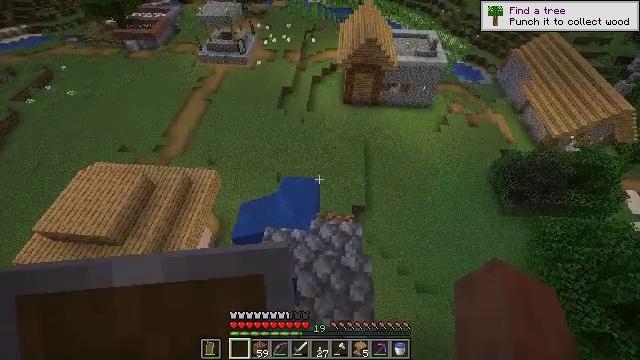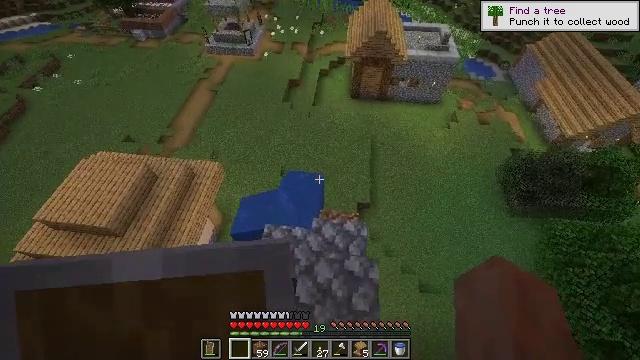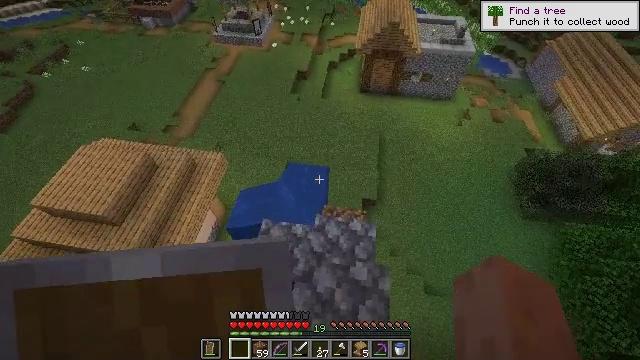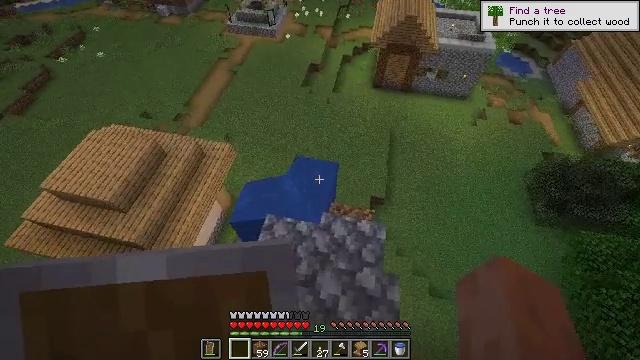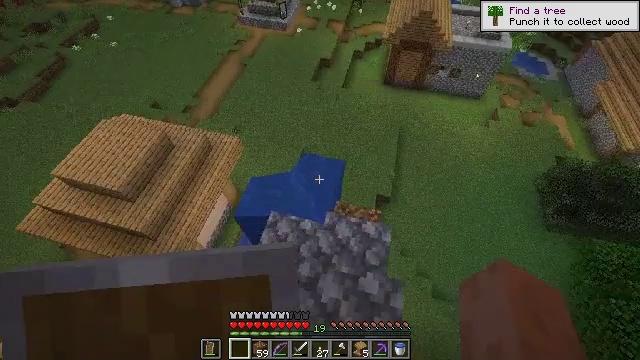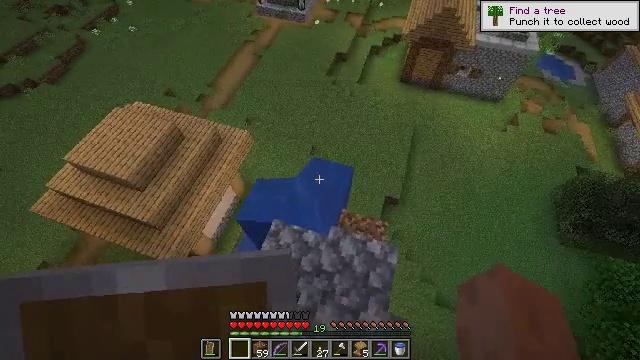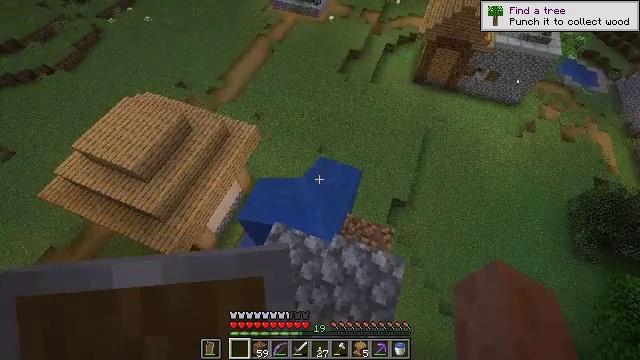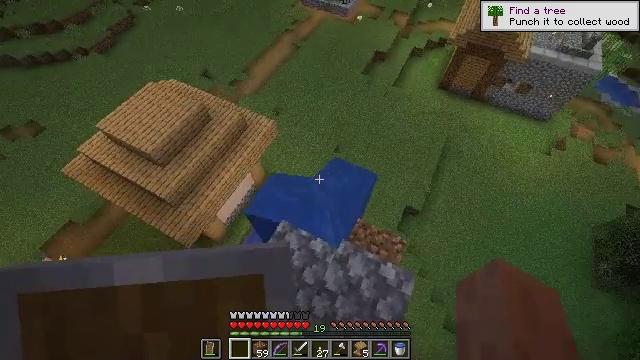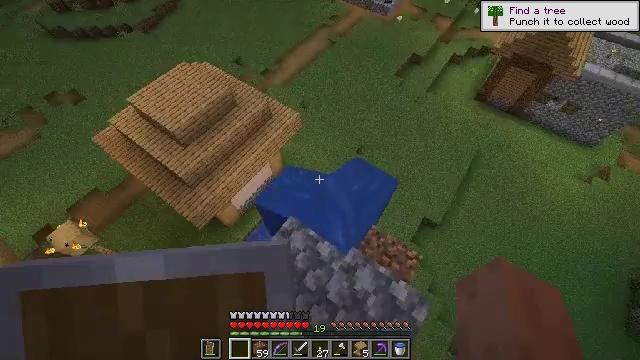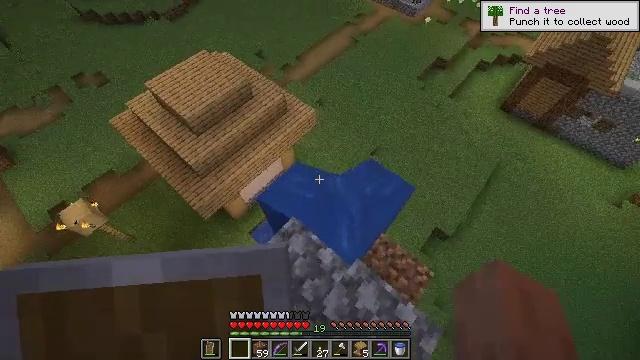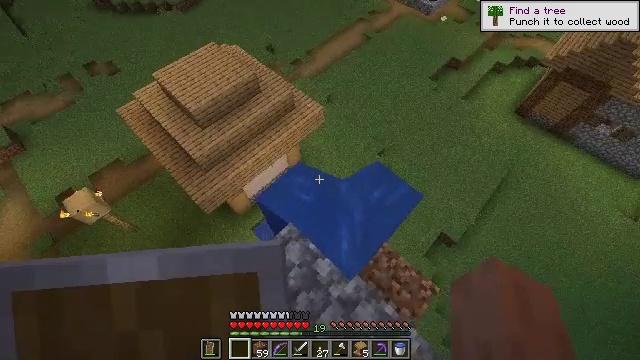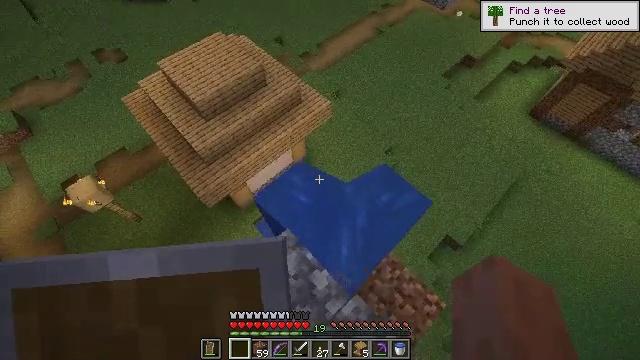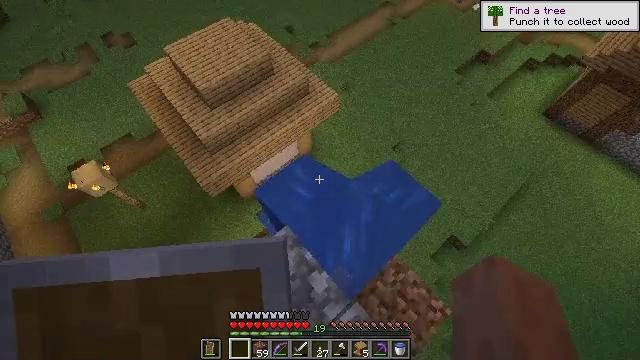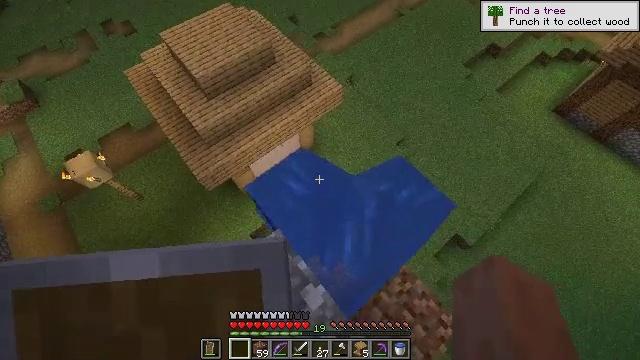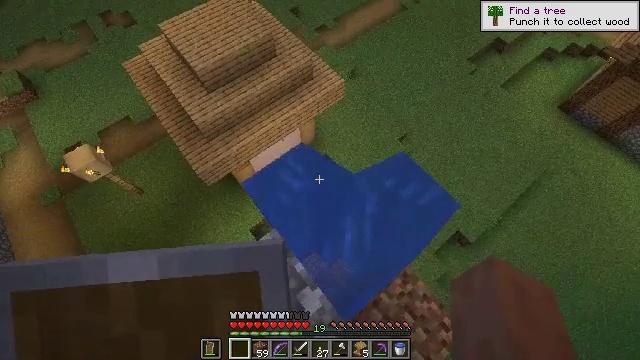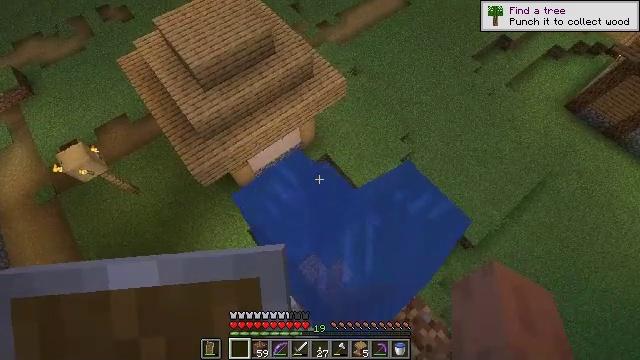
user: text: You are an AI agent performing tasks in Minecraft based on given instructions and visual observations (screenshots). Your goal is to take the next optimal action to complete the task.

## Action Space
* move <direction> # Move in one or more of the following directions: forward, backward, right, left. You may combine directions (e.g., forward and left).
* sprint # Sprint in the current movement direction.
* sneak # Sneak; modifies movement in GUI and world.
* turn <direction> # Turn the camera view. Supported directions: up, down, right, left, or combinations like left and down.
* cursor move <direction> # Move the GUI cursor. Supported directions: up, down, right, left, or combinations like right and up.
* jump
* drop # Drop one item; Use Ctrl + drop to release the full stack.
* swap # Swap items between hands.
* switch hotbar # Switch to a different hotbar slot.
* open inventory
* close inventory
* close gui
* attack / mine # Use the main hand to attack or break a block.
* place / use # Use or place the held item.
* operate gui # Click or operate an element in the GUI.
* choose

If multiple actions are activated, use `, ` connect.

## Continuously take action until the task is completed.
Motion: motion action
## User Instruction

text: Craft an oak sign from oak materials.
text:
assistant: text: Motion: move forward, turn left and down
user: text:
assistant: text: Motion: move forward, turn left and down
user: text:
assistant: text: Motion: move forward, turn left and down
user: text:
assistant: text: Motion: move forward, turn left
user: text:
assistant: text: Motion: move forward, turn left and down
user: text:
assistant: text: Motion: move forward, turn left
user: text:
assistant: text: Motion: move forward, turn left
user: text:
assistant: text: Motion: move forward, turn left
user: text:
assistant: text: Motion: move forward, turn left
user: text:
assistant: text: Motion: move forward, turn left
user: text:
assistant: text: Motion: move forward, turn left and down
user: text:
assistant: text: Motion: move forward, turn left and down
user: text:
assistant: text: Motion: move forward, turn left and down
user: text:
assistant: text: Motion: move forward, turn down
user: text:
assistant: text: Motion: move forward
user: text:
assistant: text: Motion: move forward
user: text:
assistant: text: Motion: move forward
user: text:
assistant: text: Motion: move forward
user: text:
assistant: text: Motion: move forward
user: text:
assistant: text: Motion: move forward
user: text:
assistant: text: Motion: move forward
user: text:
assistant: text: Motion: move forward
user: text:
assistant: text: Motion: move forward
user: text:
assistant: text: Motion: move forward
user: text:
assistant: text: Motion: move forward, turn right
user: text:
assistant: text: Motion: move forward, turn right
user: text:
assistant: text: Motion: move forward, turn right
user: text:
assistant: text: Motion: move forward
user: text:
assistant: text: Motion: move forward
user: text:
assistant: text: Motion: move forward